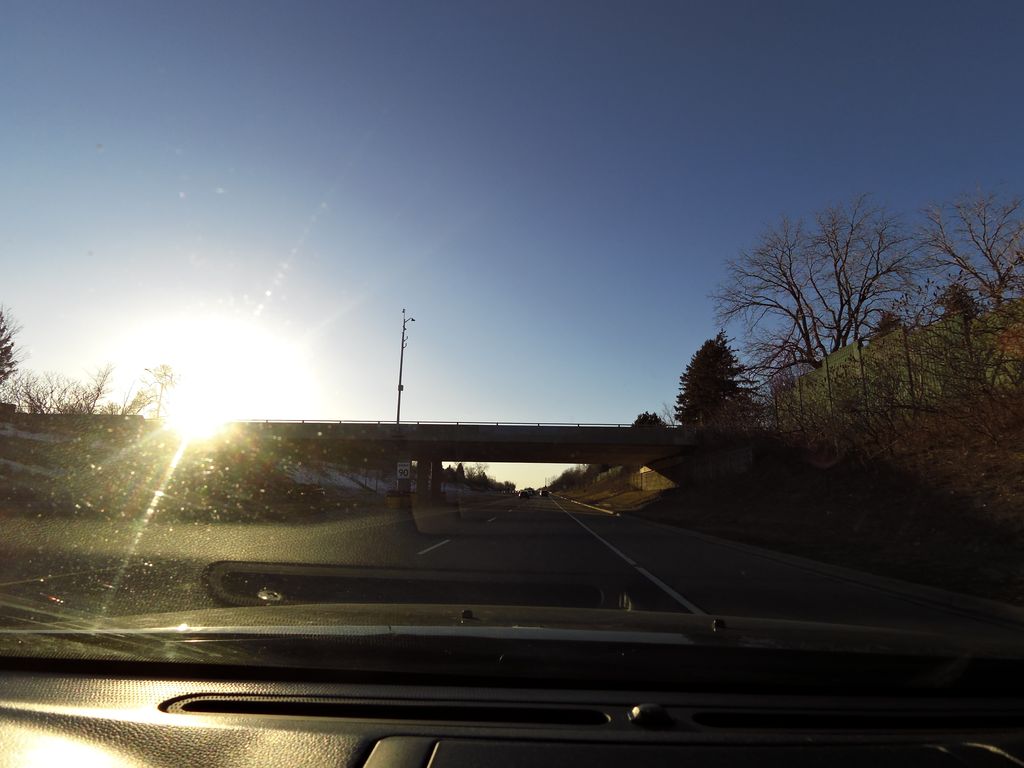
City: hamilton